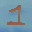
Label: 1